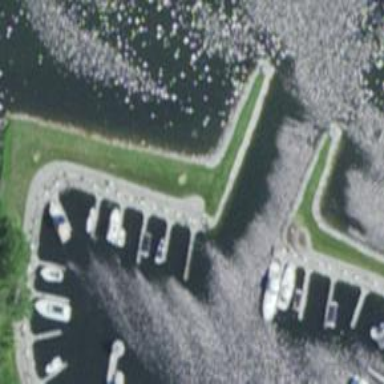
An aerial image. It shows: Marina on leisure land.